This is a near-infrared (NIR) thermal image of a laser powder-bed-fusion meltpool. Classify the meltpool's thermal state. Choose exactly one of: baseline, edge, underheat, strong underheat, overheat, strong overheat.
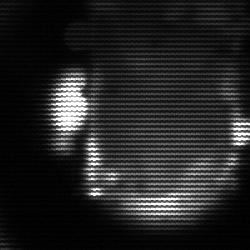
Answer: baseline